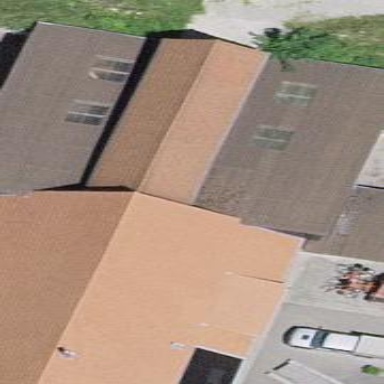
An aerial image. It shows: Farm building.